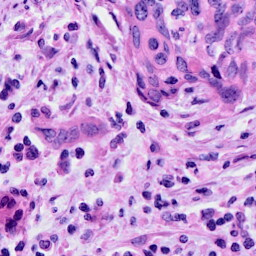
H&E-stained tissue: Cervix